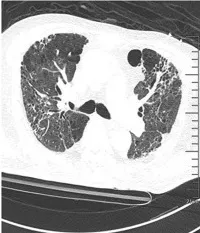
Serial chest radiographs. Day 44 after extubation before discharge hospital.
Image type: radiology (ct)